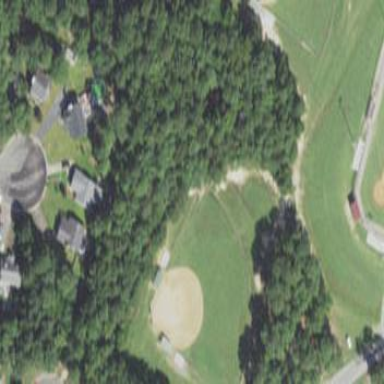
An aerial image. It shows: Grass pitch designated for baseball.